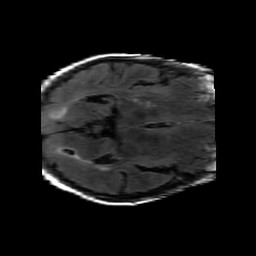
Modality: FLAIR
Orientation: axial
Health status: ill
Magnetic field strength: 3 T